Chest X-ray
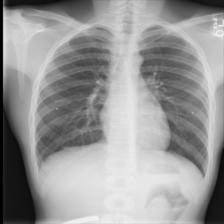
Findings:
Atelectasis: negative
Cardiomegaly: negative
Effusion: negative
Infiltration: negative
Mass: negative
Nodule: negative
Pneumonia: negative
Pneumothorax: negative
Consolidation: negative
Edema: negative
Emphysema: negative
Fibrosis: negative
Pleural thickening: negative
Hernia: negative